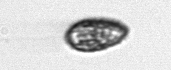
Label: Pseudochattonella_farcimen